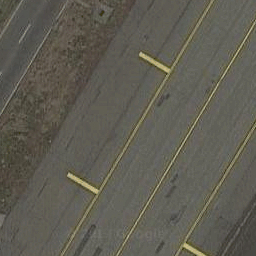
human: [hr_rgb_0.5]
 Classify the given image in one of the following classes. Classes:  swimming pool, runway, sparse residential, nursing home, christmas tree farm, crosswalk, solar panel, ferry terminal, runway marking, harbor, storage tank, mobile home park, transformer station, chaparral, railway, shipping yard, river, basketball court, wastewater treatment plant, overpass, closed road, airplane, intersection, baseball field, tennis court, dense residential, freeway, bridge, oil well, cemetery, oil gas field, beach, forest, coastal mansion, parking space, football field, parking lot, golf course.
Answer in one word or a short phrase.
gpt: runway marking